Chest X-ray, AP view. Patient: 57 years old, sex M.
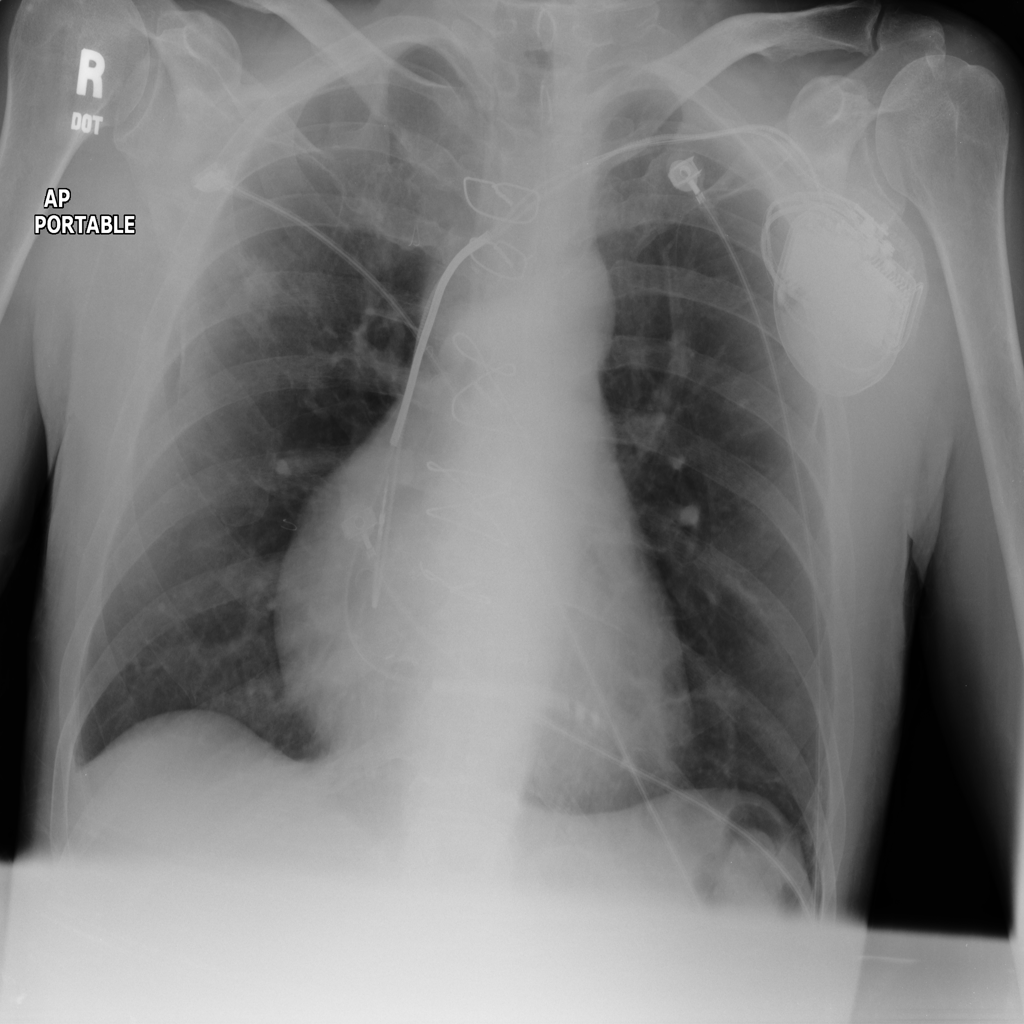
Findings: Mass